Interaction volume radius: 10 \u00c5
Interaction volume height: 15 \u00c5
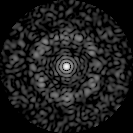
Disorder parameter: 0.8358